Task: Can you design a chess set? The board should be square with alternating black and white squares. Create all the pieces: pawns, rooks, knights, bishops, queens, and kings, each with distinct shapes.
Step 4843:
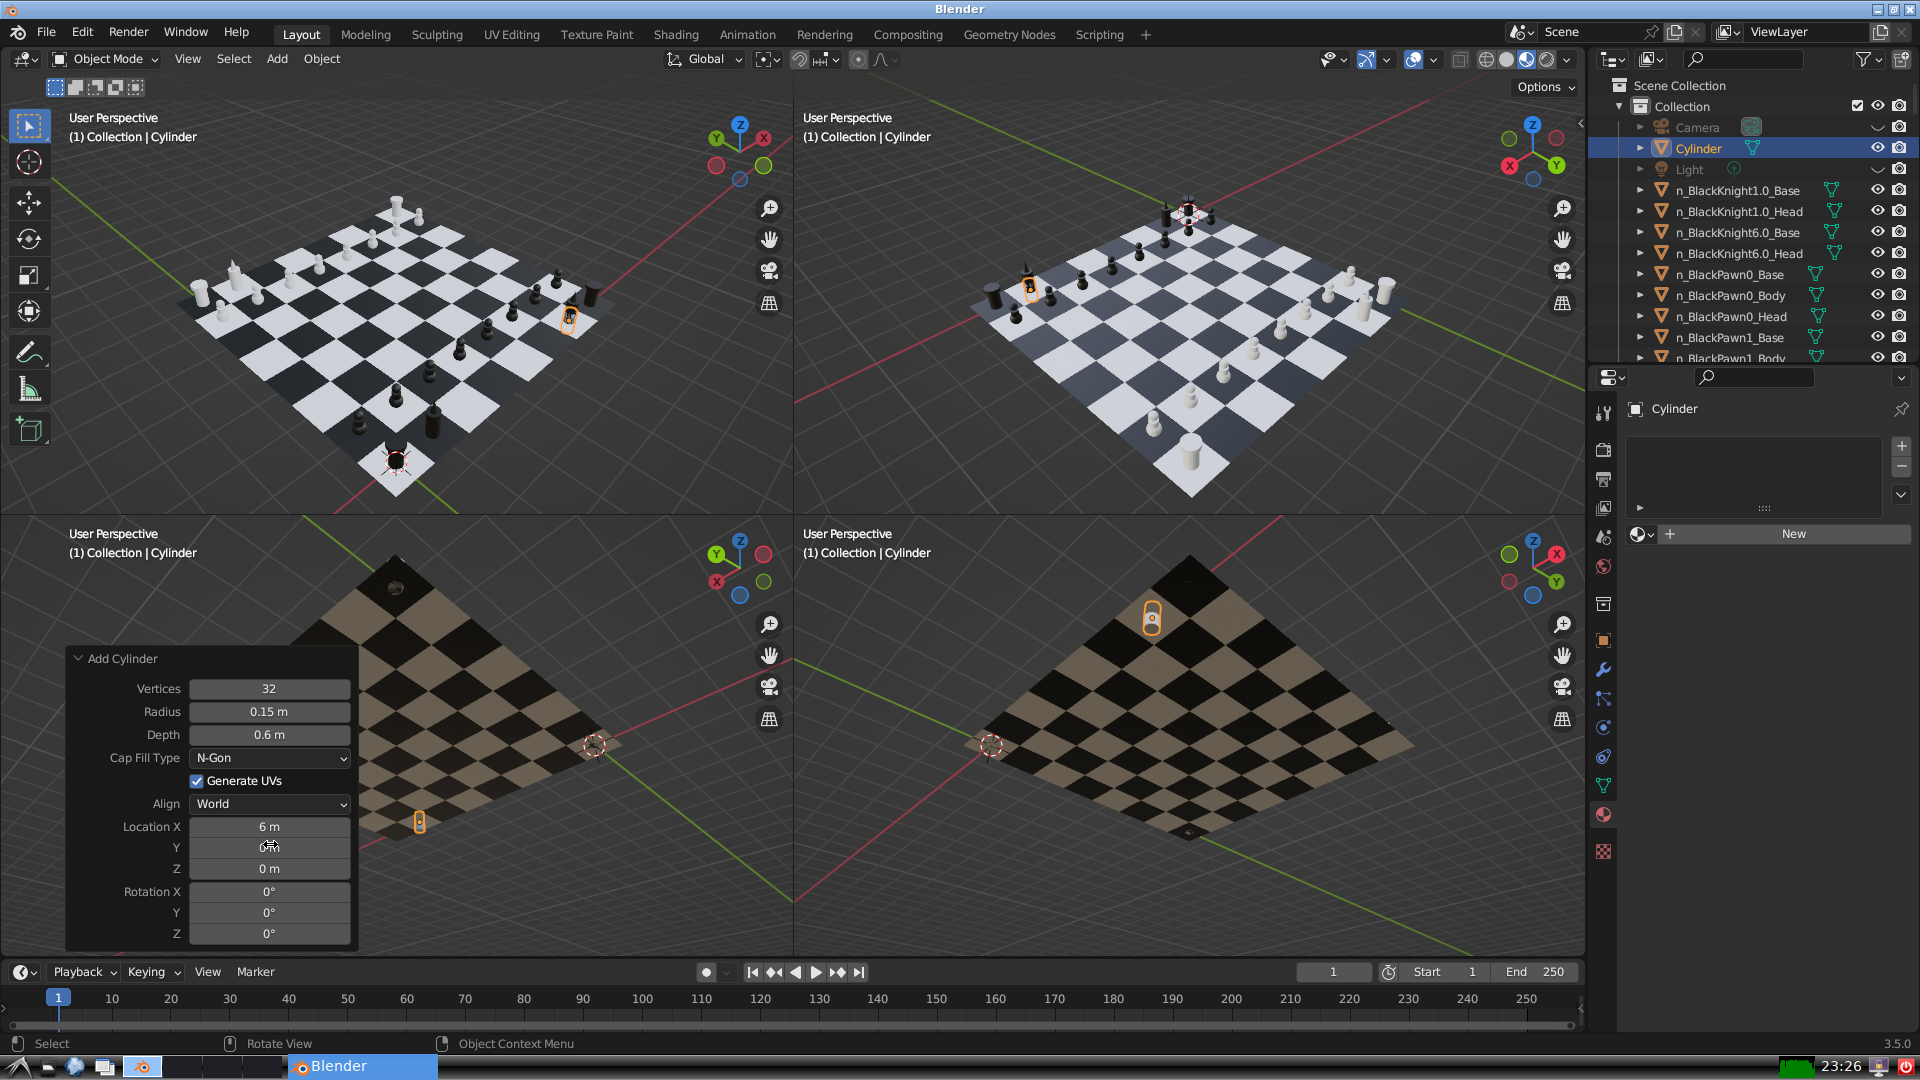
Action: click: no